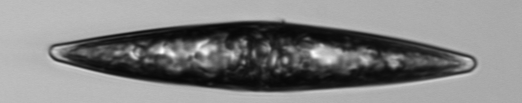
Label: Pleurosigma